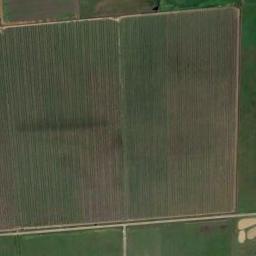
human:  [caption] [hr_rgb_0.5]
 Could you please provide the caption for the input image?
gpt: Two green and tan-striped rectangular farm fields .

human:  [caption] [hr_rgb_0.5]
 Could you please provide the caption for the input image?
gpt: There are some green rectangular farmland .

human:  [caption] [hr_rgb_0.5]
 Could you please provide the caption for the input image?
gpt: Several dirt roads are in rectangular farmlands .

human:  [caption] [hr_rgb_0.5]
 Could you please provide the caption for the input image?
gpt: Several green rectangular farmlands are arranged in neat rows .

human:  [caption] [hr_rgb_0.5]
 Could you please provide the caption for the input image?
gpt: There are several paths between the green rectangular farmlands .